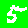
Digit: 5